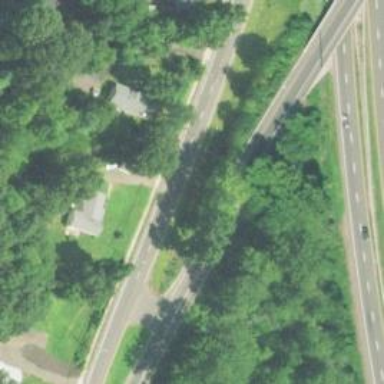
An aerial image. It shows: Primary highway.